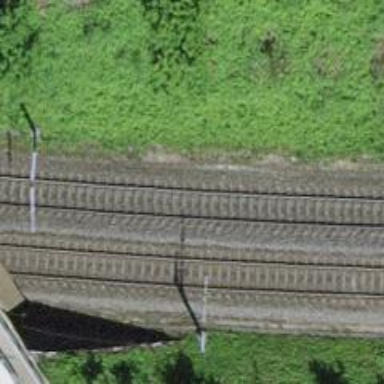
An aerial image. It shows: Single-track electrified railway with contact line.